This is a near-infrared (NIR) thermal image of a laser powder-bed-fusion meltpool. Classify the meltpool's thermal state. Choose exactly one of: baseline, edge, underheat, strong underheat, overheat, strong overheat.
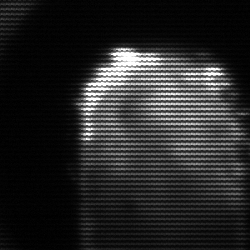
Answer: baseline